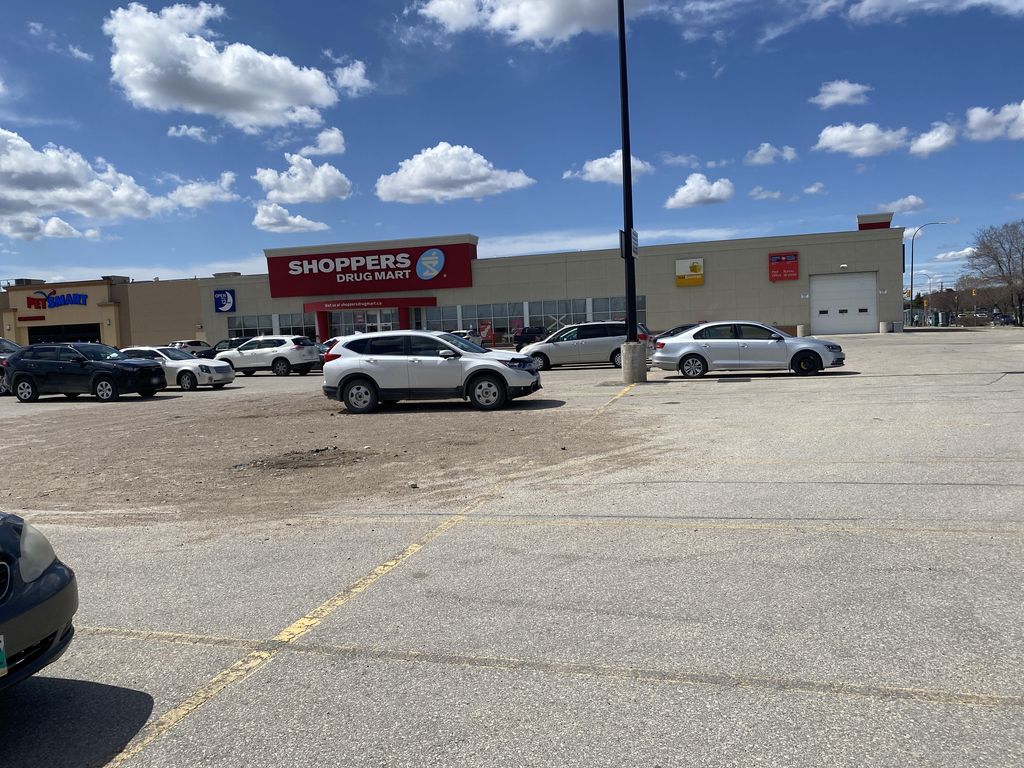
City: winnipeg